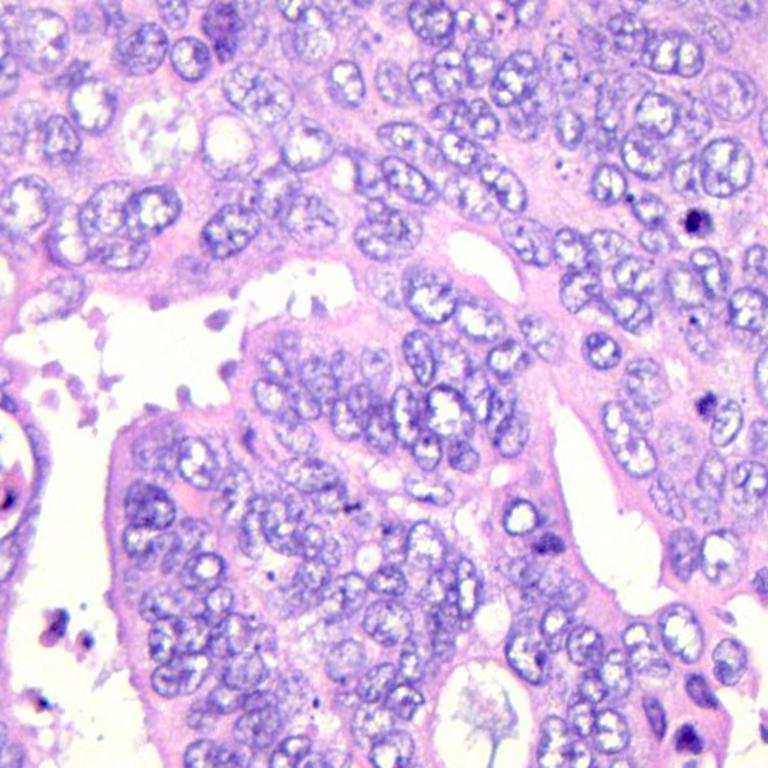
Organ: colon
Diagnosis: adenocarcinomas